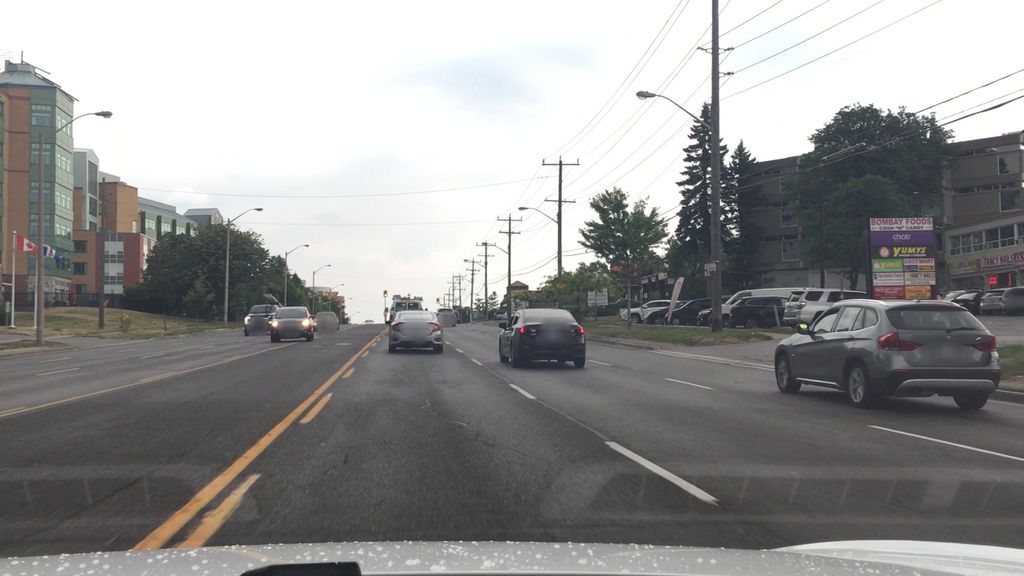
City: toronto